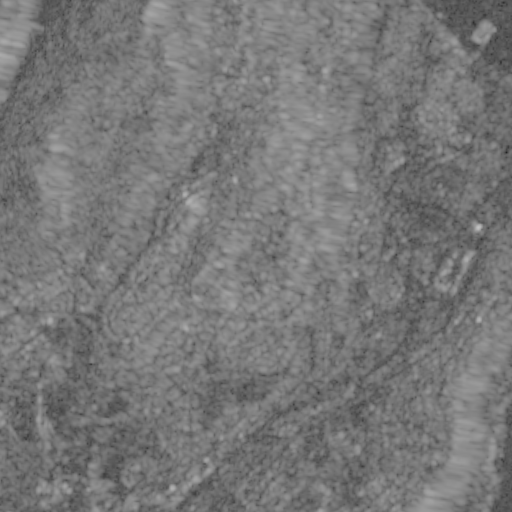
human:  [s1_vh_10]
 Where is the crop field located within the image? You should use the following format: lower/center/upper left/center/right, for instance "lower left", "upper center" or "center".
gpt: The crop field is located in the lower of the image.
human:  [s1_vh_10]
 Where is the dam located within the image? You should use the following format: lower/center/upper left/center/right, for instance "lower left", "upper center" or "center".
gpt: The dam is located in the upper left of the image.
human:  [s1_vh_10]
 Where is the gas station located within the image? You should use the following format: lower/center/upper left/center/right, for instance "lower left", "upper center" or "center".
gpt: The gas station is located in the center right of the image.
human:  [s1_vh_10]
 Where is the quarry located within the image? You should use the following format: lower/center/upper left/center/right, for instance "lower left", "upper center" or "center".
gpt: The quarry is located in the lower left of the image.
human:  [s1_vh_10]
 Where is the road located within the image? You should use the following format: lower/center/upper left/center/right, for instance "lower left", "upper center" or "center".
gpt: There is no road in the image.

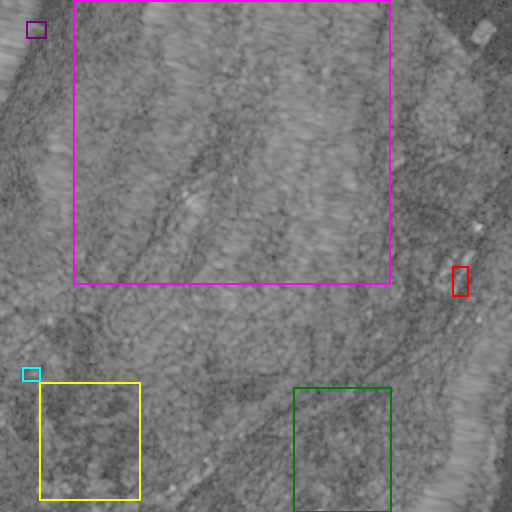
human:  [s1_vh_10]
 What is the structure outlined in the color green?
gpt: The structure outlined in green is a crop field.
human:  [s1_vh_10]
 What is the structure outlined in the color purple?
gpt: The structure outlined in purple is a dam.
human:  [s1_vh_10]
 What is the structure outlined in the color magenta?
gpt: The structure outlined in magenta is a park.
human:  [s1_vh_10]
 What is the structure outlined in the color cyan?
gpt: The structure outlined in cyan is a parking lot.
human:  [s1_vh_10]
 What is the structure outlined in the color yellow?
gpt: The structure outlined in yellow is a quarry.
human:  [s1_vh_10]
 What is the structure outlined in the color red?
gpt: The structure outlined in red is a building.
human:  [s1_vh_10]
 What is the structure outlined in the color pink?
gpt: There is no pink outline.